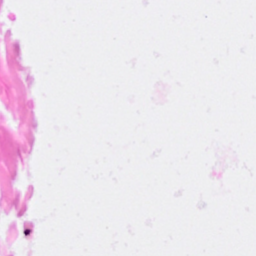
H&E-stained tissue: Breast